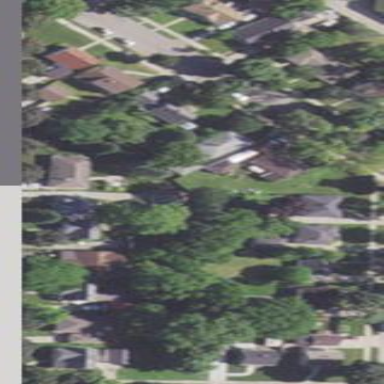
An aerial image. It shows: Sidewalk.